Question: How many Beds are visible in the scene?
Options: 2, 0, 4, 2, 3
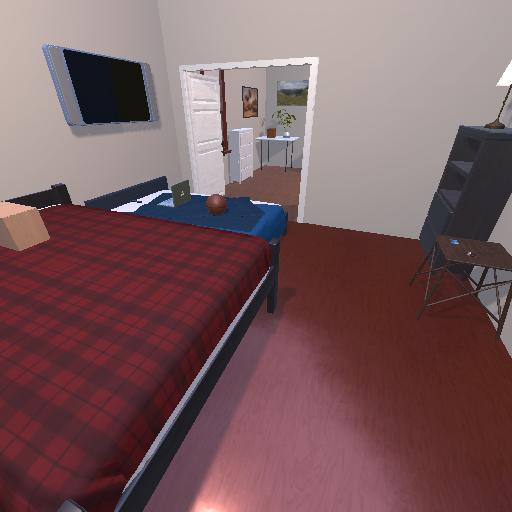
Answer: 2